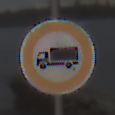
Verkehrszeichen: VerbotFuerKraftfahrzeugeUeberDreiKommaFuenfTonnen
Umgebung: Outdoor, Suburban
Tageszeit: Midday
Wetter: Overcast
Licht: Natural
Jahreszeit: NotSpecified
Kontrast: LowContrast